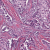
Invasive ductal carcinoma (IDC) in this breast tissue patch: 1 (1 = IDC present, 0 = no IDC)